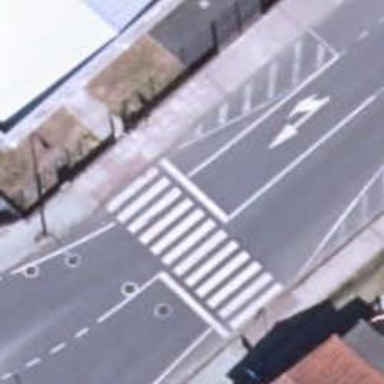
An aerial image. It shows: Zebra crossing on the road.